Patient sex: F
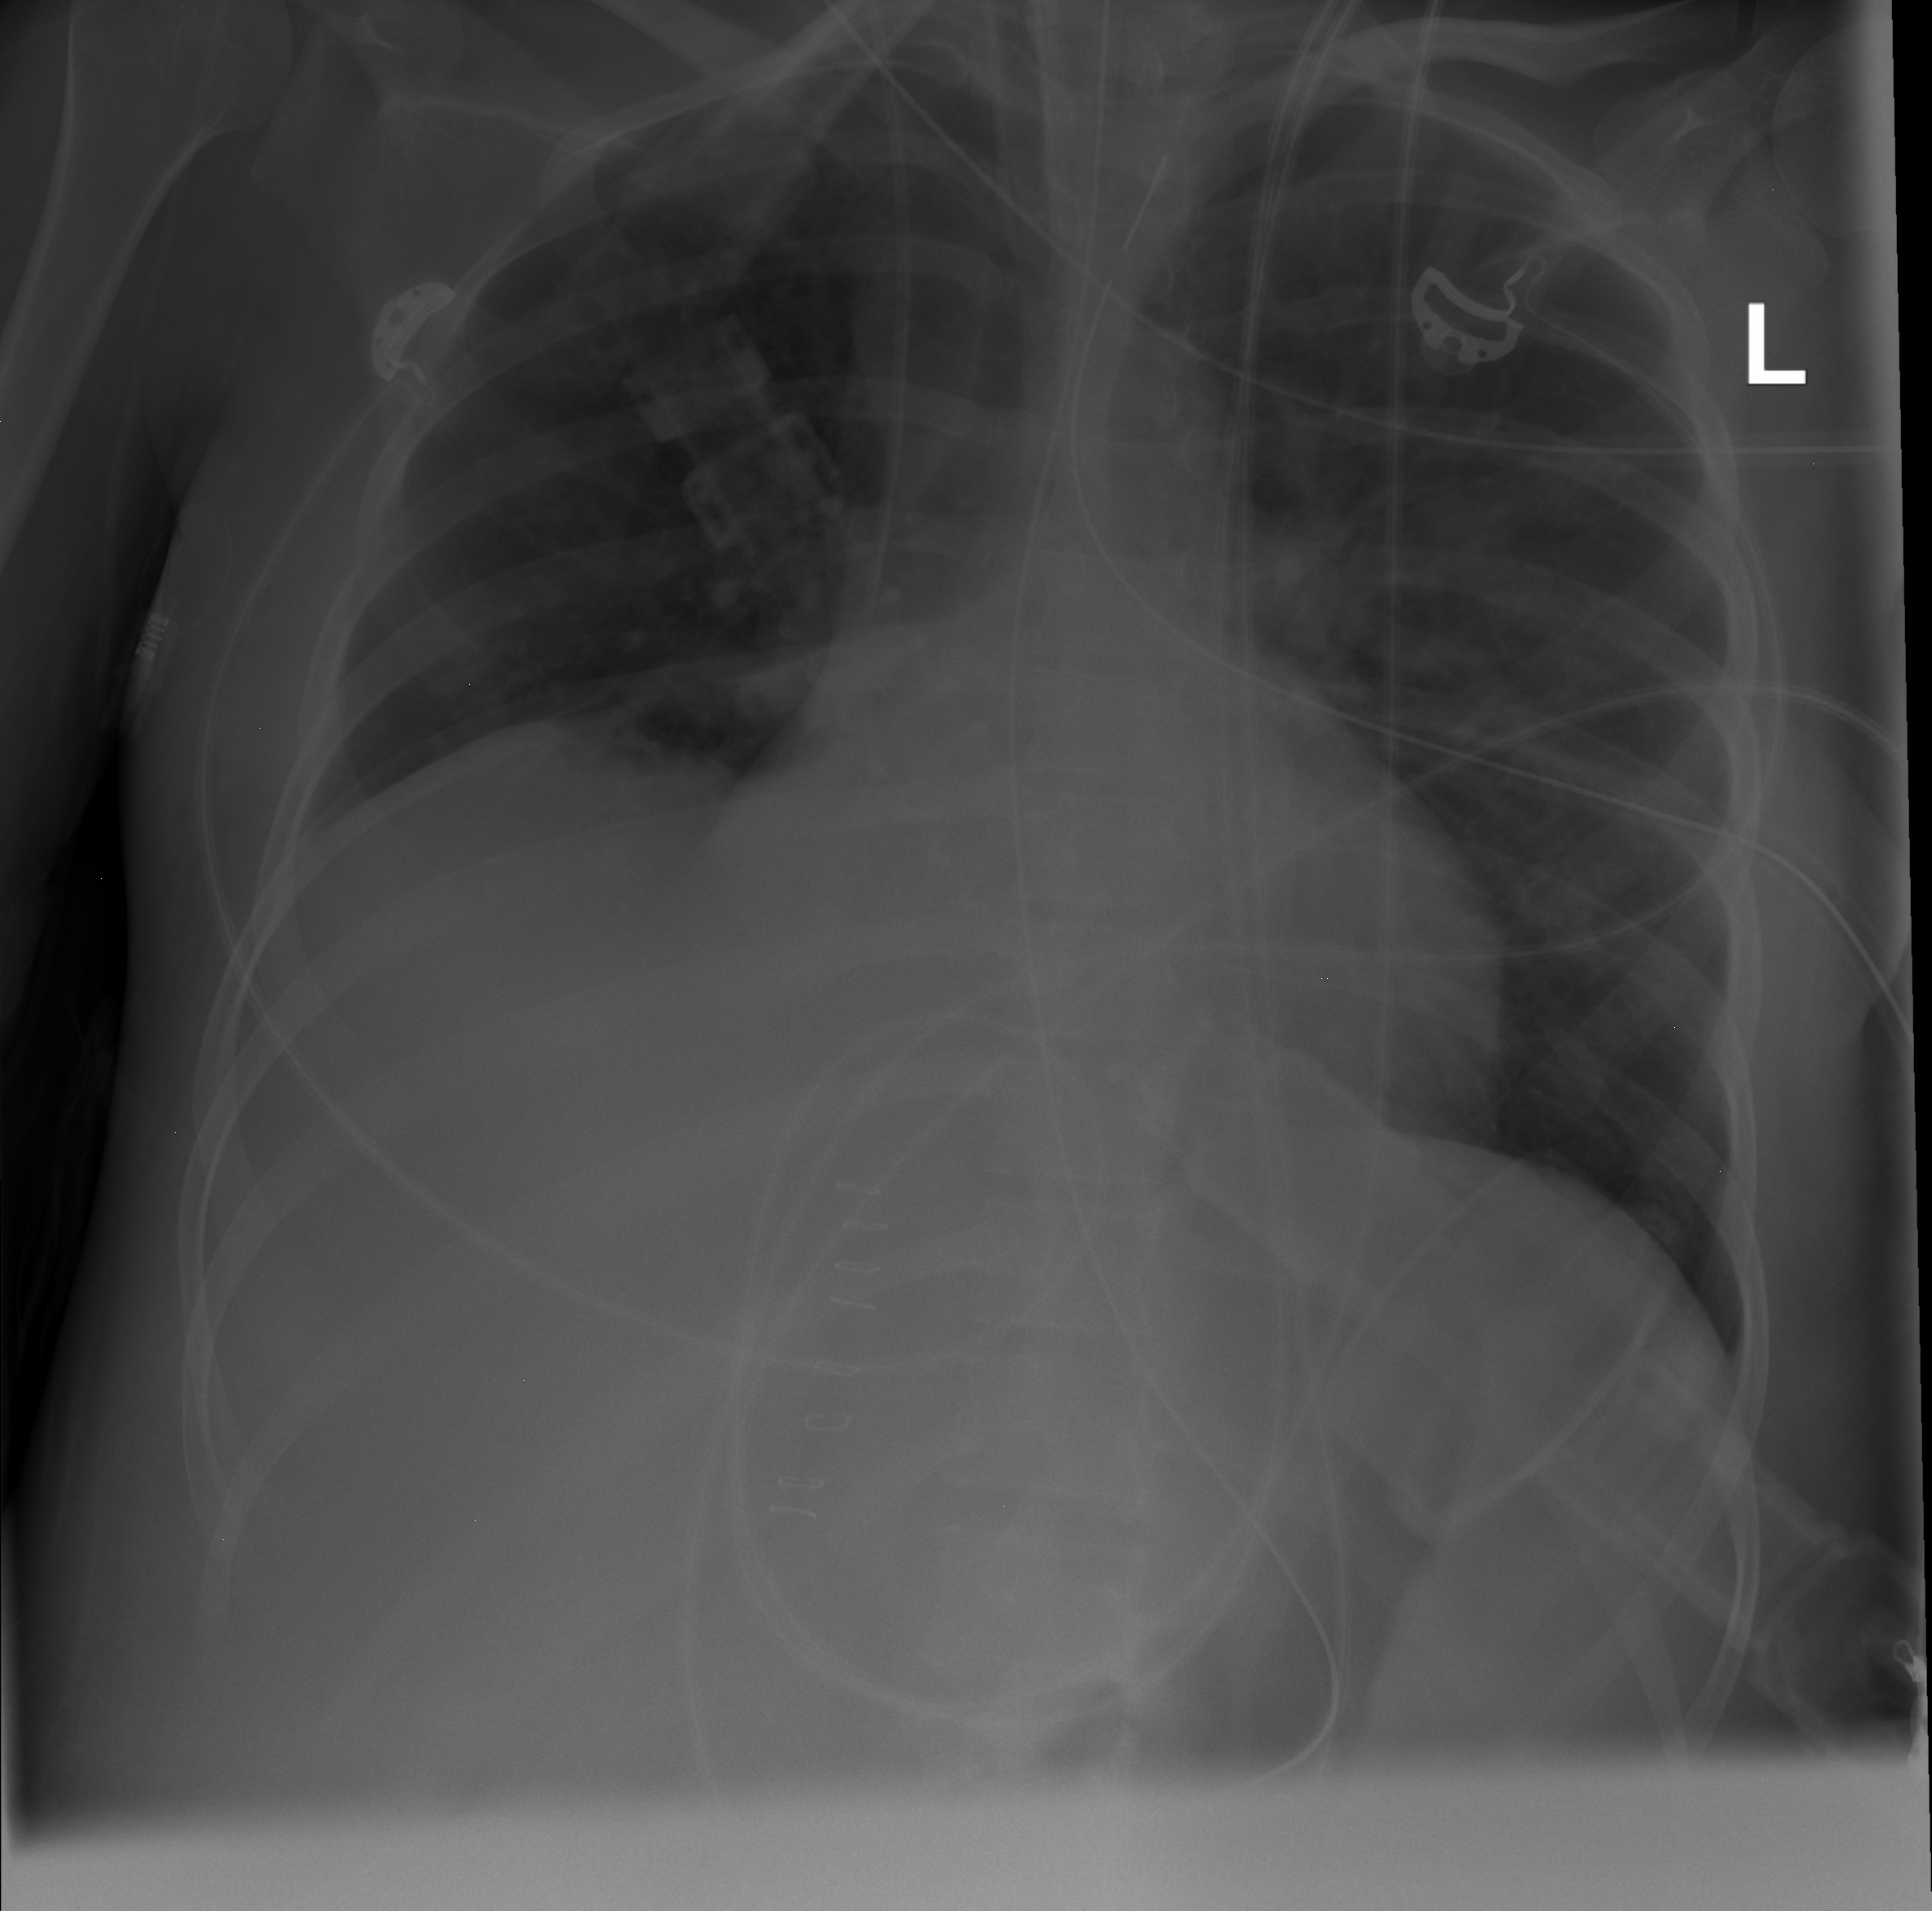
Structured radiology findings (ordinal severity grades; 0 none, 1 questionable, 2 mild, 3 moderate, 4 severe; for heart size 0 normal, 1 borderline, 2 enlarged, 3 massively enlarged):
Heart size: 0
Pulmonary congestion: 0
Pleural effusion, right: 1
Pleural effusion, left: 0
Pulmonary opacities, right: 0
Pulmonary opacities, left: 0
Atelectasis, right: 2
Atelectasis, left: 0